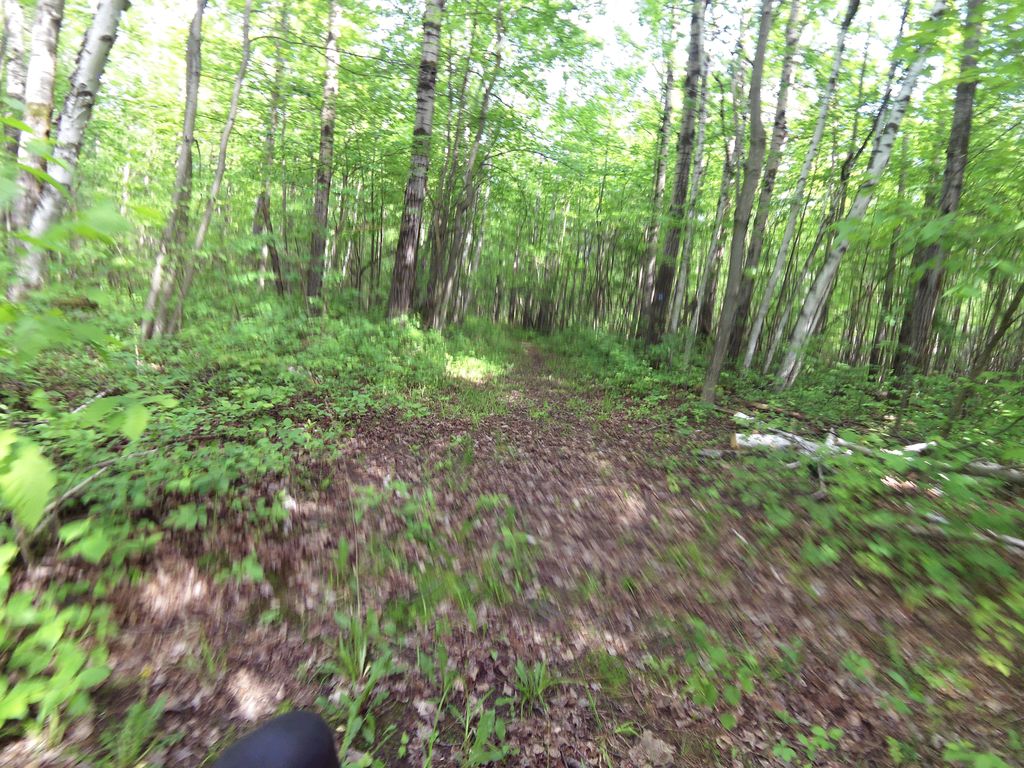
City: ottawa-gatineau